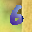
Label: 6